【题型】选择题　【知识点】平面几何　【难度】easy
如图，为保持原图的模样，应选下图 A、B、C、D 的哪一块拼在图案的空白处（）

A. \quad\quad

B. \quad\quad

C. \quad\quad

 D.

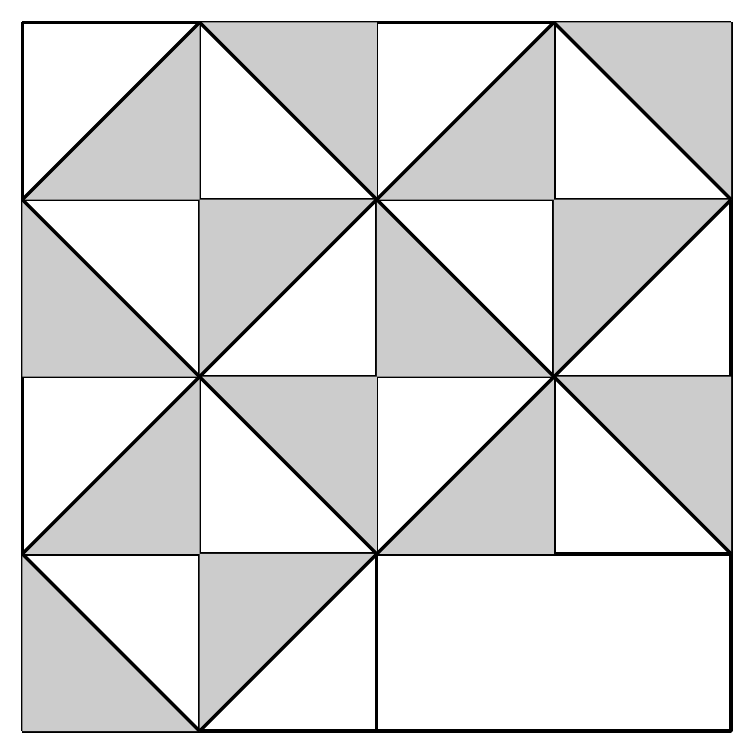
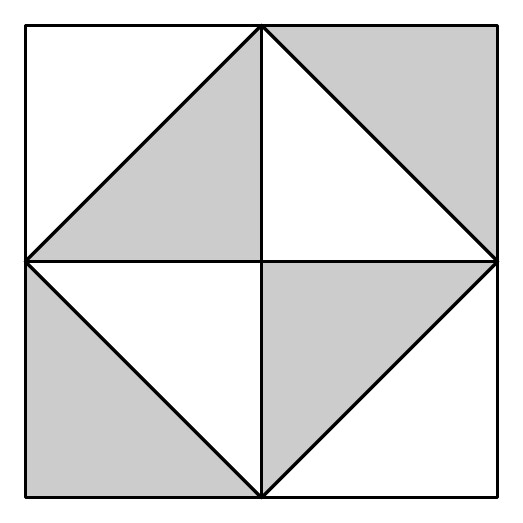
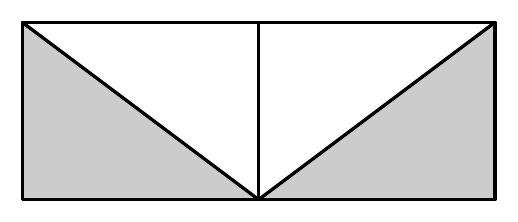
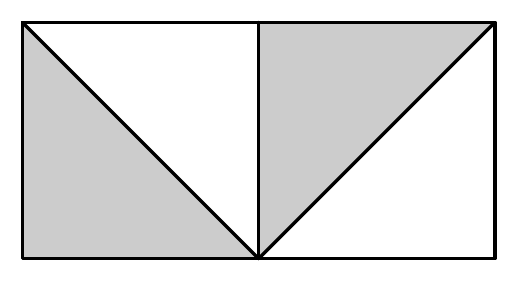
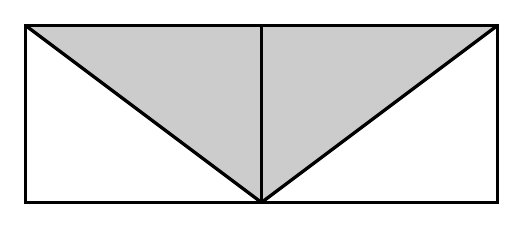
【解答】
【答案】B

【分析】本题考查的是利用平移设计图案，先根据题意找出基础图形是解答此题的关键。根据题意找出平移的图形即可得出结论。

【详解】解：由图可知，此图案由如图的图形平移而成，

所以通过比较需要补充 B 图形，才能与空白处的上方图形组成如图，

故选：B。
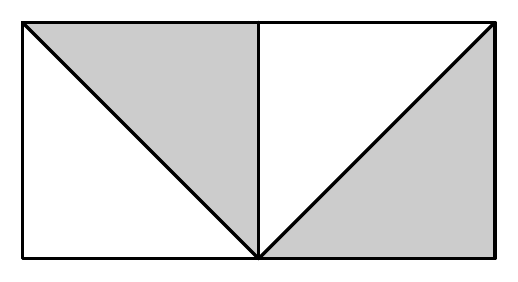